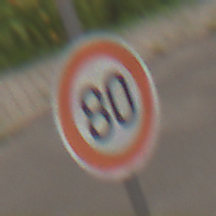
Verkehrszeichen: Geschwindigkeit80
Umgebung: Outdoor, Urban
Tageszeit: MorningAfternoon
Wetter: Overcast
Licht: Natural
Jahreszeit: NotSpecified
Kontrast: LowContrast